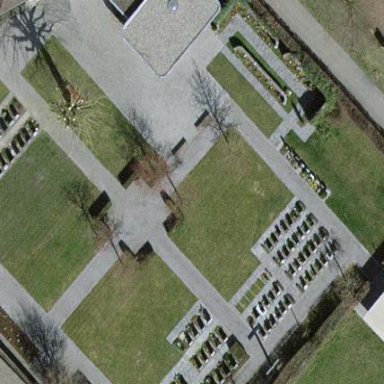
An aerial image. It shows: Graveyard.